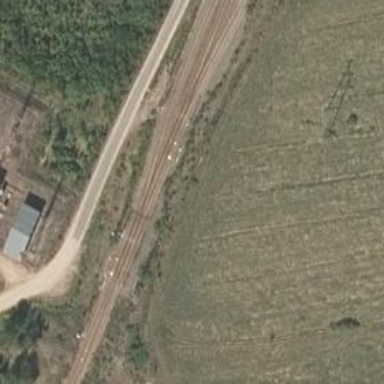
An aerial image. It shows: Railway track with continuous electrified contact line.